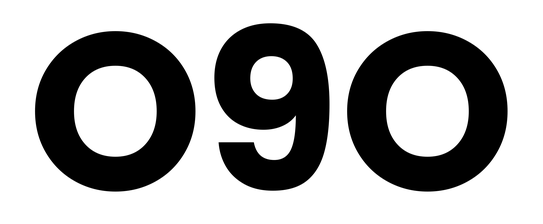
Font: Poppins-Bold